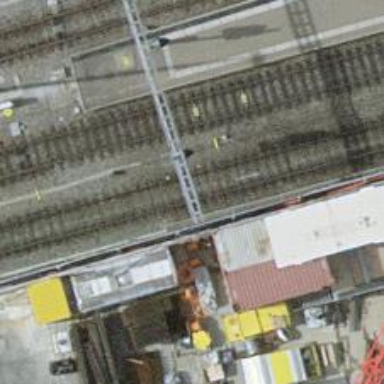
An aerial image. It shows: Railway signal.